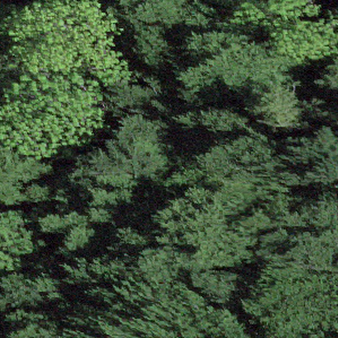
Label: other